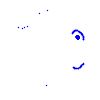
Particle: pion